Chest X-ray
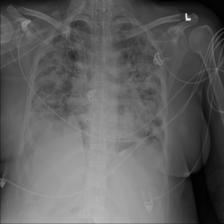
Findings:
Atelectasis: negative
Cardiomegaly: negative
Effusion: negative
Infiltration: negative
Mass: negative
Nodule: negative
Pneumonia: negative
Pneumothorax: negative
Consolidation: negative
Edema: negative
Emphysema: negative
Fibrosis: negative
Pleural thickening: negative
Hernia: negative